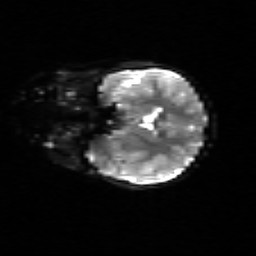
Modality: sbref
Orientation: coronal
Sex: female
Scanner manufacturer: siemens
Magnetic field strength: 3 T
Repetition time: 5 s
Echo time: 0.071 s